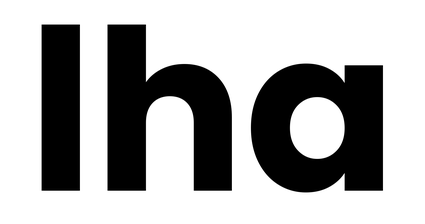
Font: Poppins-Bold